Question: I have two databases on a local machine, connected to 'localhost'. They both have roughly two million rows a piece. I was doing the following very simple join and it took over a minute to complete.
'''
select distinct x.patid
from [i 3 sci study].dbo.clm_extract as x
left join [i 3 study].dbo.claims as y on y.patid=x.patid
where y.patid is null
'''
When I looked at the execution plan I saw that the join showplan operator had this to say

Why is the actual number of rows so exorbitantly high compared to the actual number of rows in both tables?
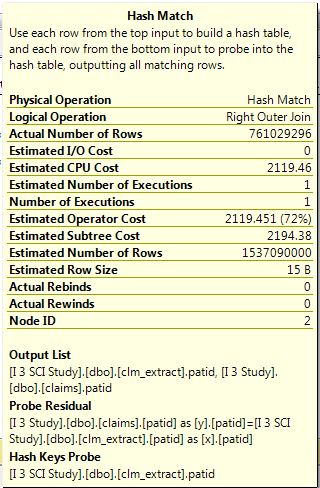
Answer: The 'LEFT JOIN' will match each row on the left with each row on the right, and then filter. Assuming 'patid' is not unique in either table, the number of possible match combinations could get very high.
Try the following:
'''
SET NOCOUNT ON;
GO
CREATE TABLE #t1 (Id INT NOT NULL);
CREATE TABLE #t2 (Id INT NOT NULL);
GO
INSERT #t1 (Id)
VALUES (1);
GO 100
INSERT #t2 (Id)
SELECT Id FROM #t1;
GO
'''
Now look at the execution plan for the left join query form:
'''
SELECT *
FROM #t1
LEFT OUTER JOIN #t2 ON #t1.Id = #t2.Id
WHERE #t2.Id IS NULL;
'''
Looking at the execution plan, the hash join shows 10,000 actual rows (100 from #t1 x 100 from #t2). This shows the advantage of checking for existence (or a lack thereof) using any of the following T-SQL syntaxes:
'''
SELECT #t1.Id
FROM #t1
WHERE NOT EXISTS (SELECT * FROM #t2 WHERE Id = #t1.Id);
-- #t2.Id must not contain any NULLs for this to be correct
SELECT #t1.Id
FROM #t1
WHERE Id NOT IN (SELECT #t2.Id FROM #t2);
-- Returns DISTINCT #t1 values
SELECT Id
FROM #t1
EXCEPT
SELECT Id
FROM #t2;
'''
Checking for a lack of existence enables the engine to short circuit. This is due to the anti semi join. As soon as the first match is found, it moves on to the next record. For more details, <URL>.